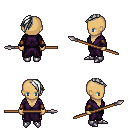
a pixel art fantasy rpg character, female body template, human, tanned skin, purple robe, gold greaves, white long mohawk hairstyle, cloth bracers, metal boots, spear, four views (front, back, left, right), 2x2 character sprite sheet, small pixel art, hard edges, no anti-aliasing